一年级 · 算术
看图写数。

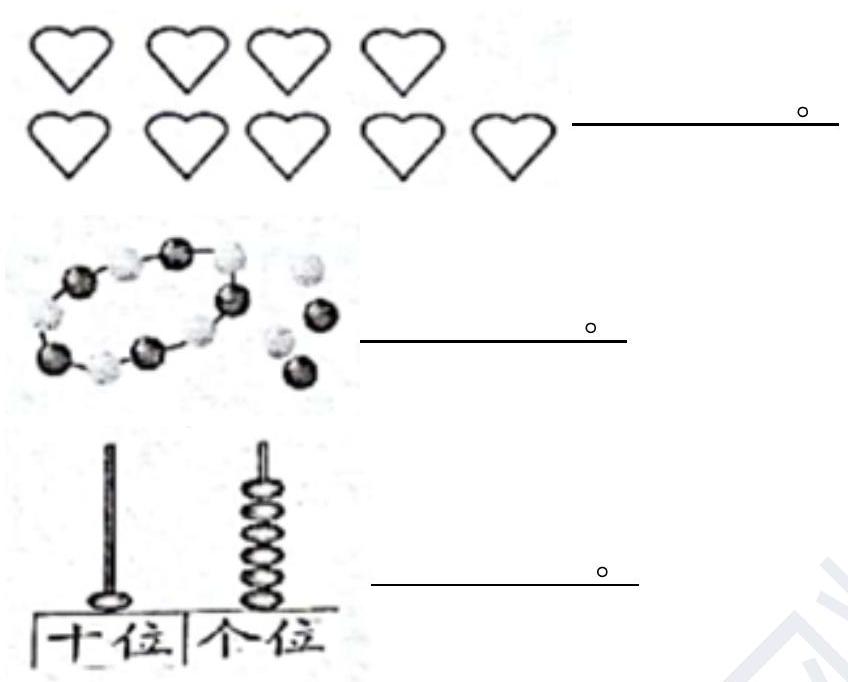
答案: $9 ; 14 ; 16$
解析: 解12, 13, 15, 20;